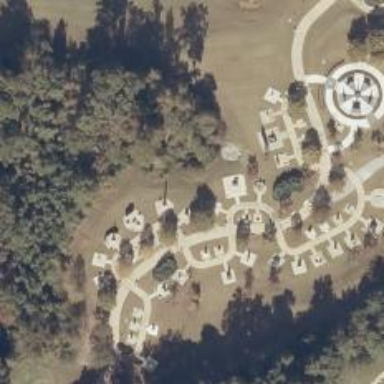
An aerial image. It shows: Historic memorial.